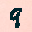
Label: 9